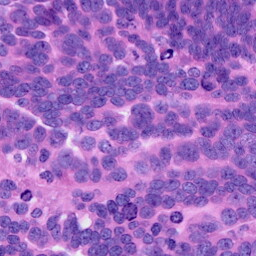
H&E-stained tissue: Ovarian